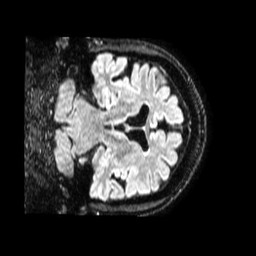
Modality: FLAIR
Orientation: coronal
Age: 69
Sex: female
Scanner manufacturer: philips
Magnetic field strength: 1.5 T
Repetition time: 4.8 s
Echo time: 0.3364 s